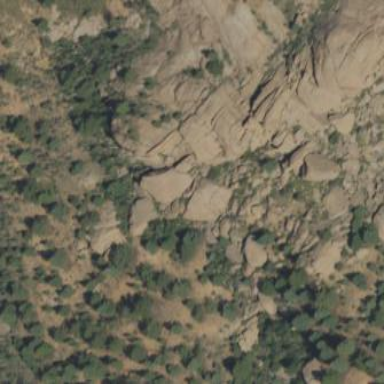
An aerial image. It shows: Landscape of bare rock.